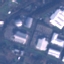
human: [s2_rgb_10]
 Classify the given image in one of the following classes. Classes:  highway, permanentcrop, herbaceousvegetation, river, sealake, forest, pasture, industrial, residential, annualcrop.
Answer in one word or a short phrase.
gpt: Industrial